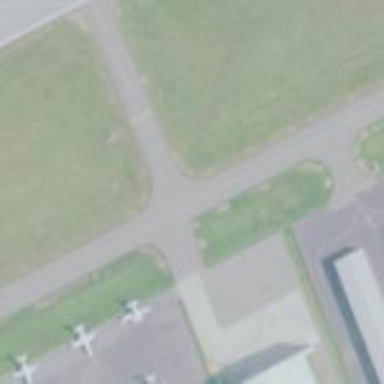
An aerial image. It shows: Image of taxiway at airport.